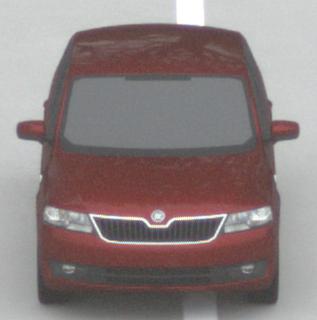
Make: Skoda
Model: Rapid
Detailed model: Rapid 1.2 Active Limousine
Model produced from: 2012/10
Model produced until: 2015/04
Doors: 5
Color: red
Road condition: dry road
Daytime: morning or afternoon
Contrast: low contrast